Field crop: tomato
Growth stage: 2
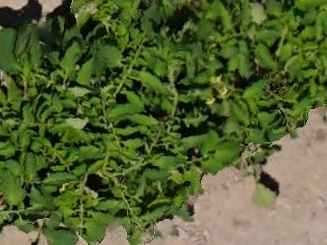
Species: tomato